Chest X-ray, AP view. Patient: 7 years old, sex M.
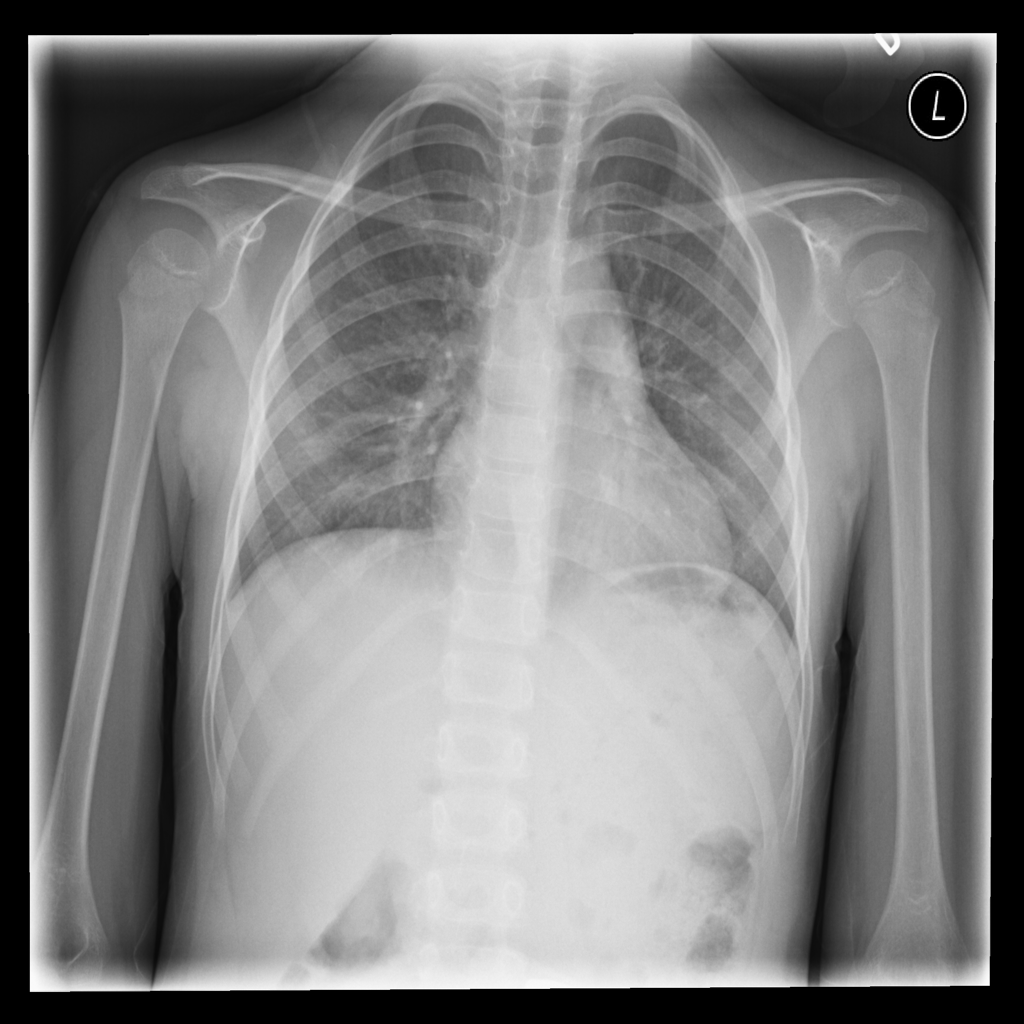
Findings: No Finding